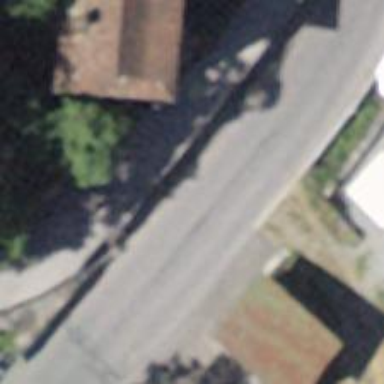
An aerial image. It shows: Residential road with asphalt surface and no sidewalk.